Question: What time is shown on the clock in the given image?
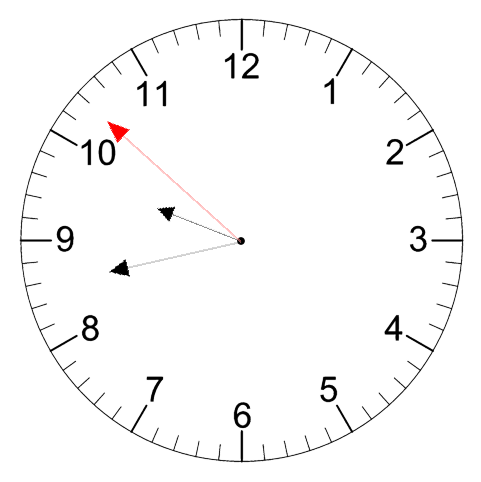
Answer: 09:42:52